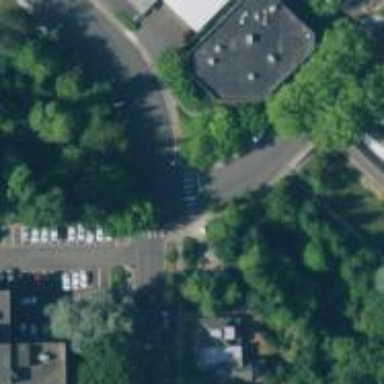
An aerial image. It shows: Asphalt footway with uncontrolled zebra crossing.